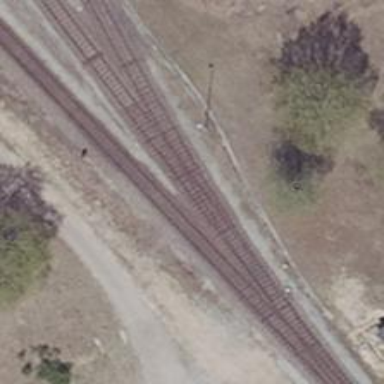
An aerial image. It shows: Railway switch.